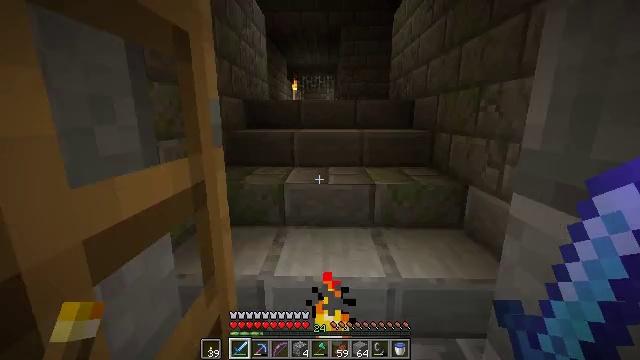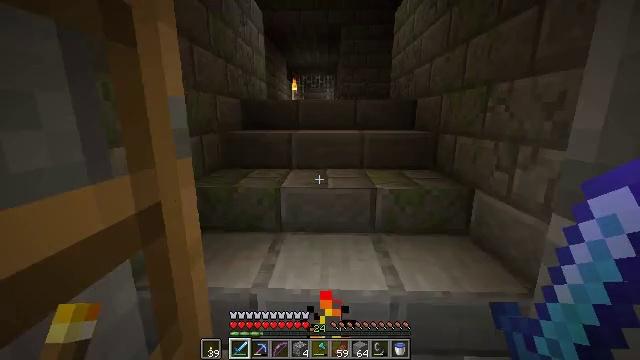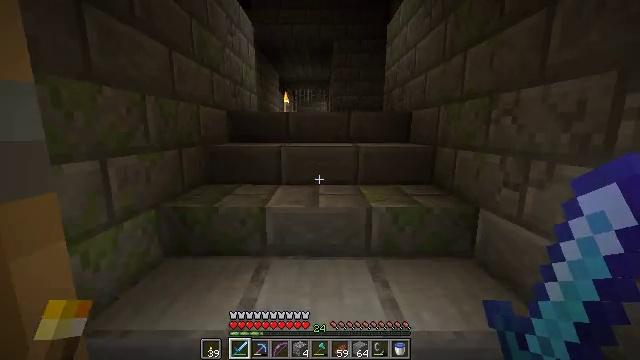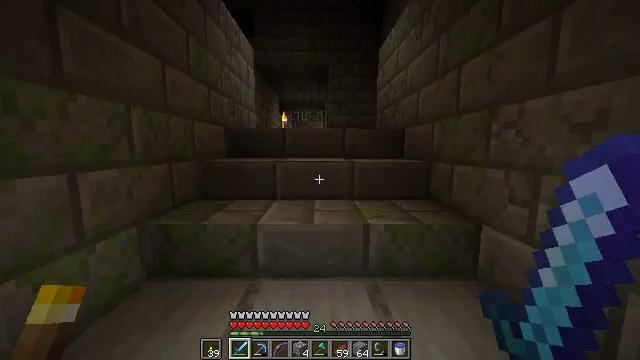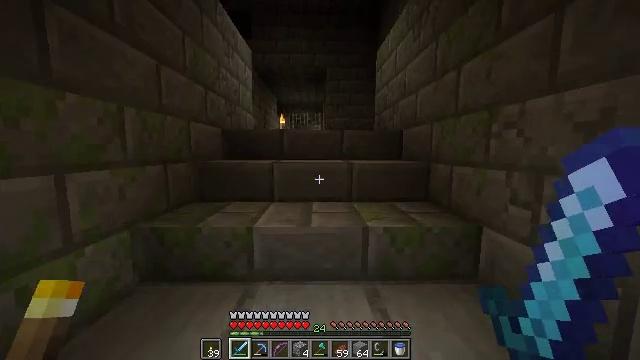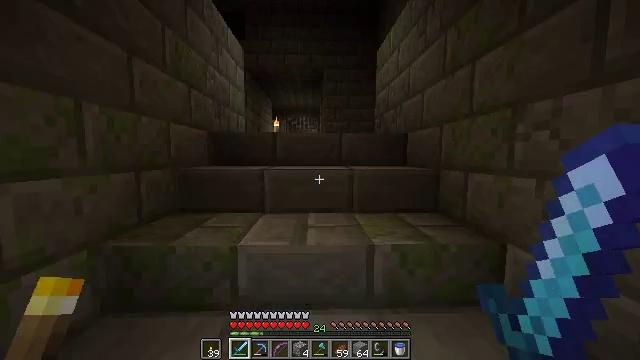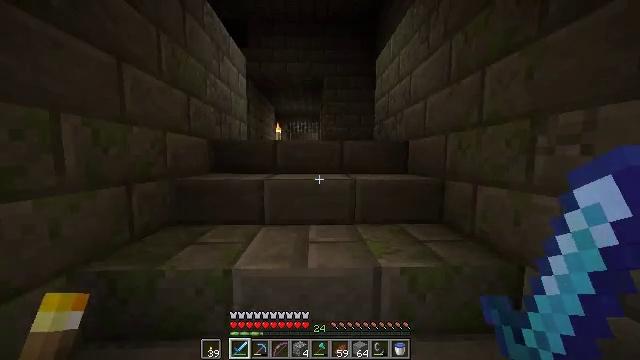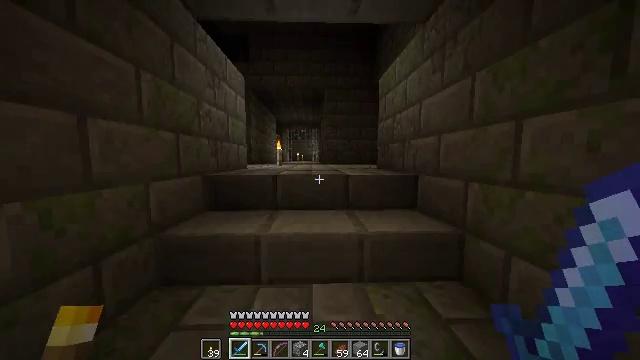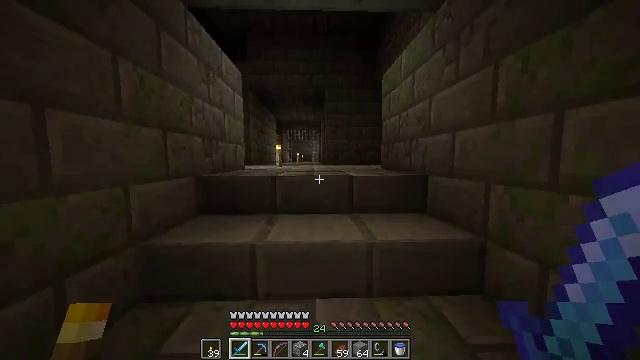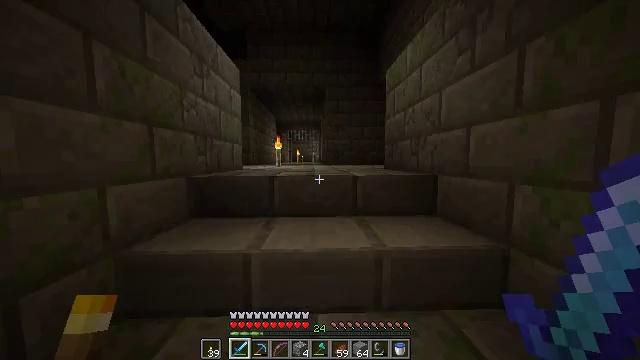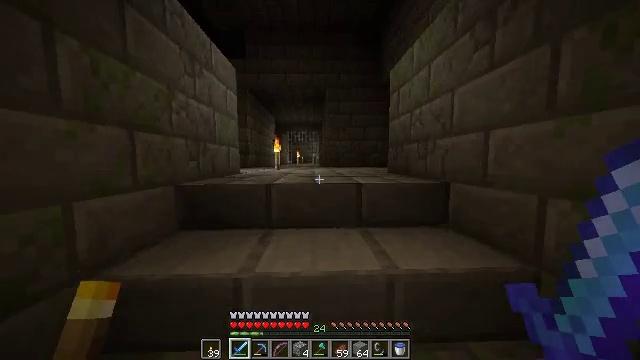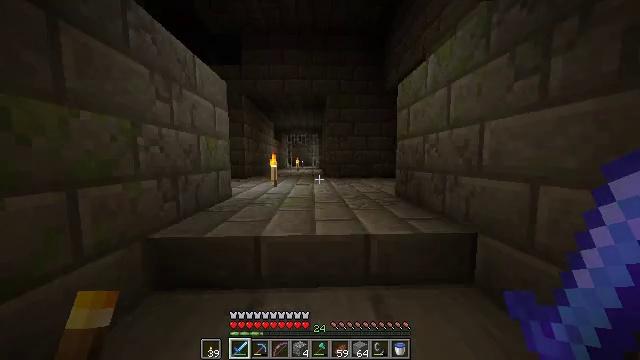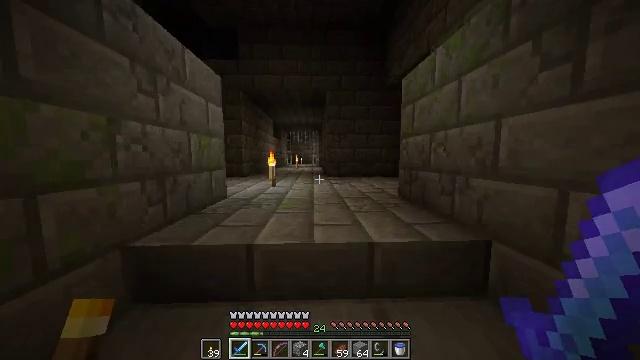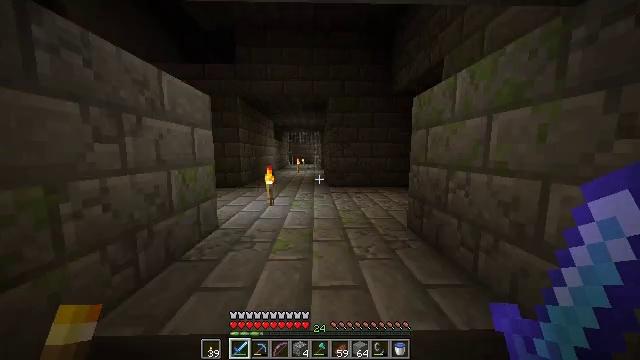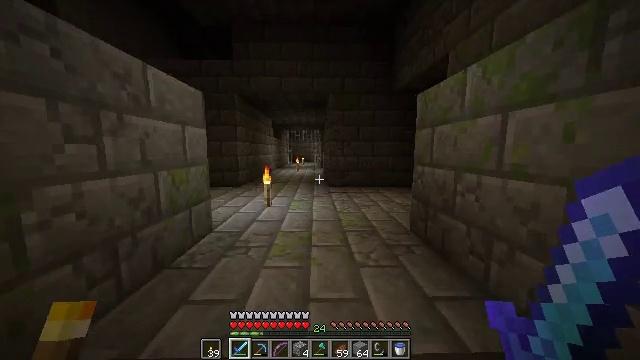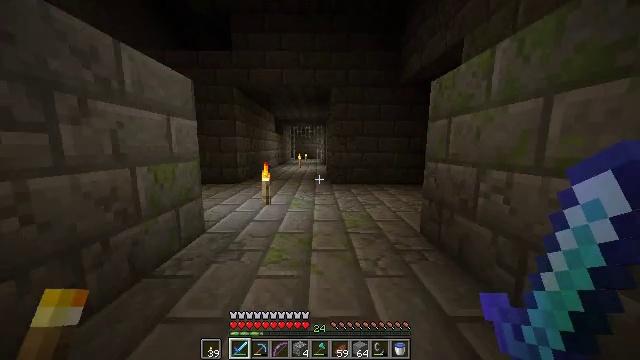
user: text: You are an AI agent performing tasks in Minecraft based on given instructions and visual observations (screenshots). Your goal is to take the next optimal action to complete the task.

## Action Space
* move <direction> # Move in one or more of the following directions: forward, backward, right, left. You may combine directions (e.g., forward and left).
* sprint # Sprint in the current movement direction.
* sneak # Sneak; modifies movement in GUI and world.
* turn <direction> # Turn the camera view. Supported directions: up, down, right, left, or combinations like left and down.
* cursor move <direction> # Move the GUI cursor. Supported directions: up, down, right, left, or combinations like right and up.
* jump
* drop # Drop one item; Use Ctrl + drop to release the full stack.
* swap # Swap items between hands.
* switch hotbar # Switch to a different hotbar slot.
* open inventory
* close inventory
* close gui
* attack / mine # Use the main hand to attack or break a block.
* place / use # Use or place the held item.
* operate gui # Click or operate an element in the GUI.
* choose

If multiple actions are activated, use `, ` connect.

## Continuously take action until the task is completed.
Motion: motion action
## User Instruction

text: Mine the iron door to remove it.
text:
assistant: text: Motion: move forward, sprint
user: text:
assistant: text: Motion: move forward, sprint, turn right and up
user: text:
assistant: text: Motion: move forward, sprint, turn up
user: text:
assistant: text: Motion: move forward, sprint
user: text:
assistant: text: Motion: move forward, sprint, turn up
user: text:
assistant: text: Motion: move forward, sprint
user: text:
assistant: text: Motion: move forward, sprint
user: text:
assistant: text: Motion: move forward, sprint
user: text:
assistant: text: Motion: move forward, sprint
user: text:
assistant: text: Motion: move forward, sprint
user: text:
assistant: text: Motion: move forward, sprint
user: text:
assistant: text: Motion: move forward, sprint
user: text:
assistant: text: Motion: move forward, sprint, turn down
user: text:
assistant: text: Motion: move forward, sprint
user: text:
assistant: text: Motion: move forward, sprint, turn down
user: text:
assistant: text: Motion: move forward, sprint
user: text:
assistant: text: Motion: move forward, sprint
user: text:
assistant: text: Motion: move forward, sprint, turn left
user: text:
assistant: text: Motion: move forward and move right, sprint, turn left
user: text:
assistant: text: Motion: move forward and move right, sprint, turn left
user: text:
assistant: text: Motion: move forward and move right, sprint, turn left
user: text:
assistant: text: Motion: move forward and move right, sprint, turn left
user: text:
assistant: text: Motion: move forward and move right, sprint, turn left
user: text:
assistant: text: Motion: move forward and move right, sprint, turn left
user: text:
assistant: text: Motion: move forward and move right, sprint, turn left
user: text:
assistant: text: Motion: move forward and move right, sprint
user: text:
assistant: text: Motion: move forward and move right, sprint
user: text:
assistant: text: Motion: move forward and move right, sprint, turn left
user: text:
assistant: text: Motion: move forward and move right, sprint, turn left and up
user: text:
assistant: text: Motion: move forward and move right, sprint, turn left